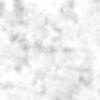
Label: no_change